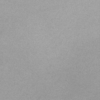
Label: dusty